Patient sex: M
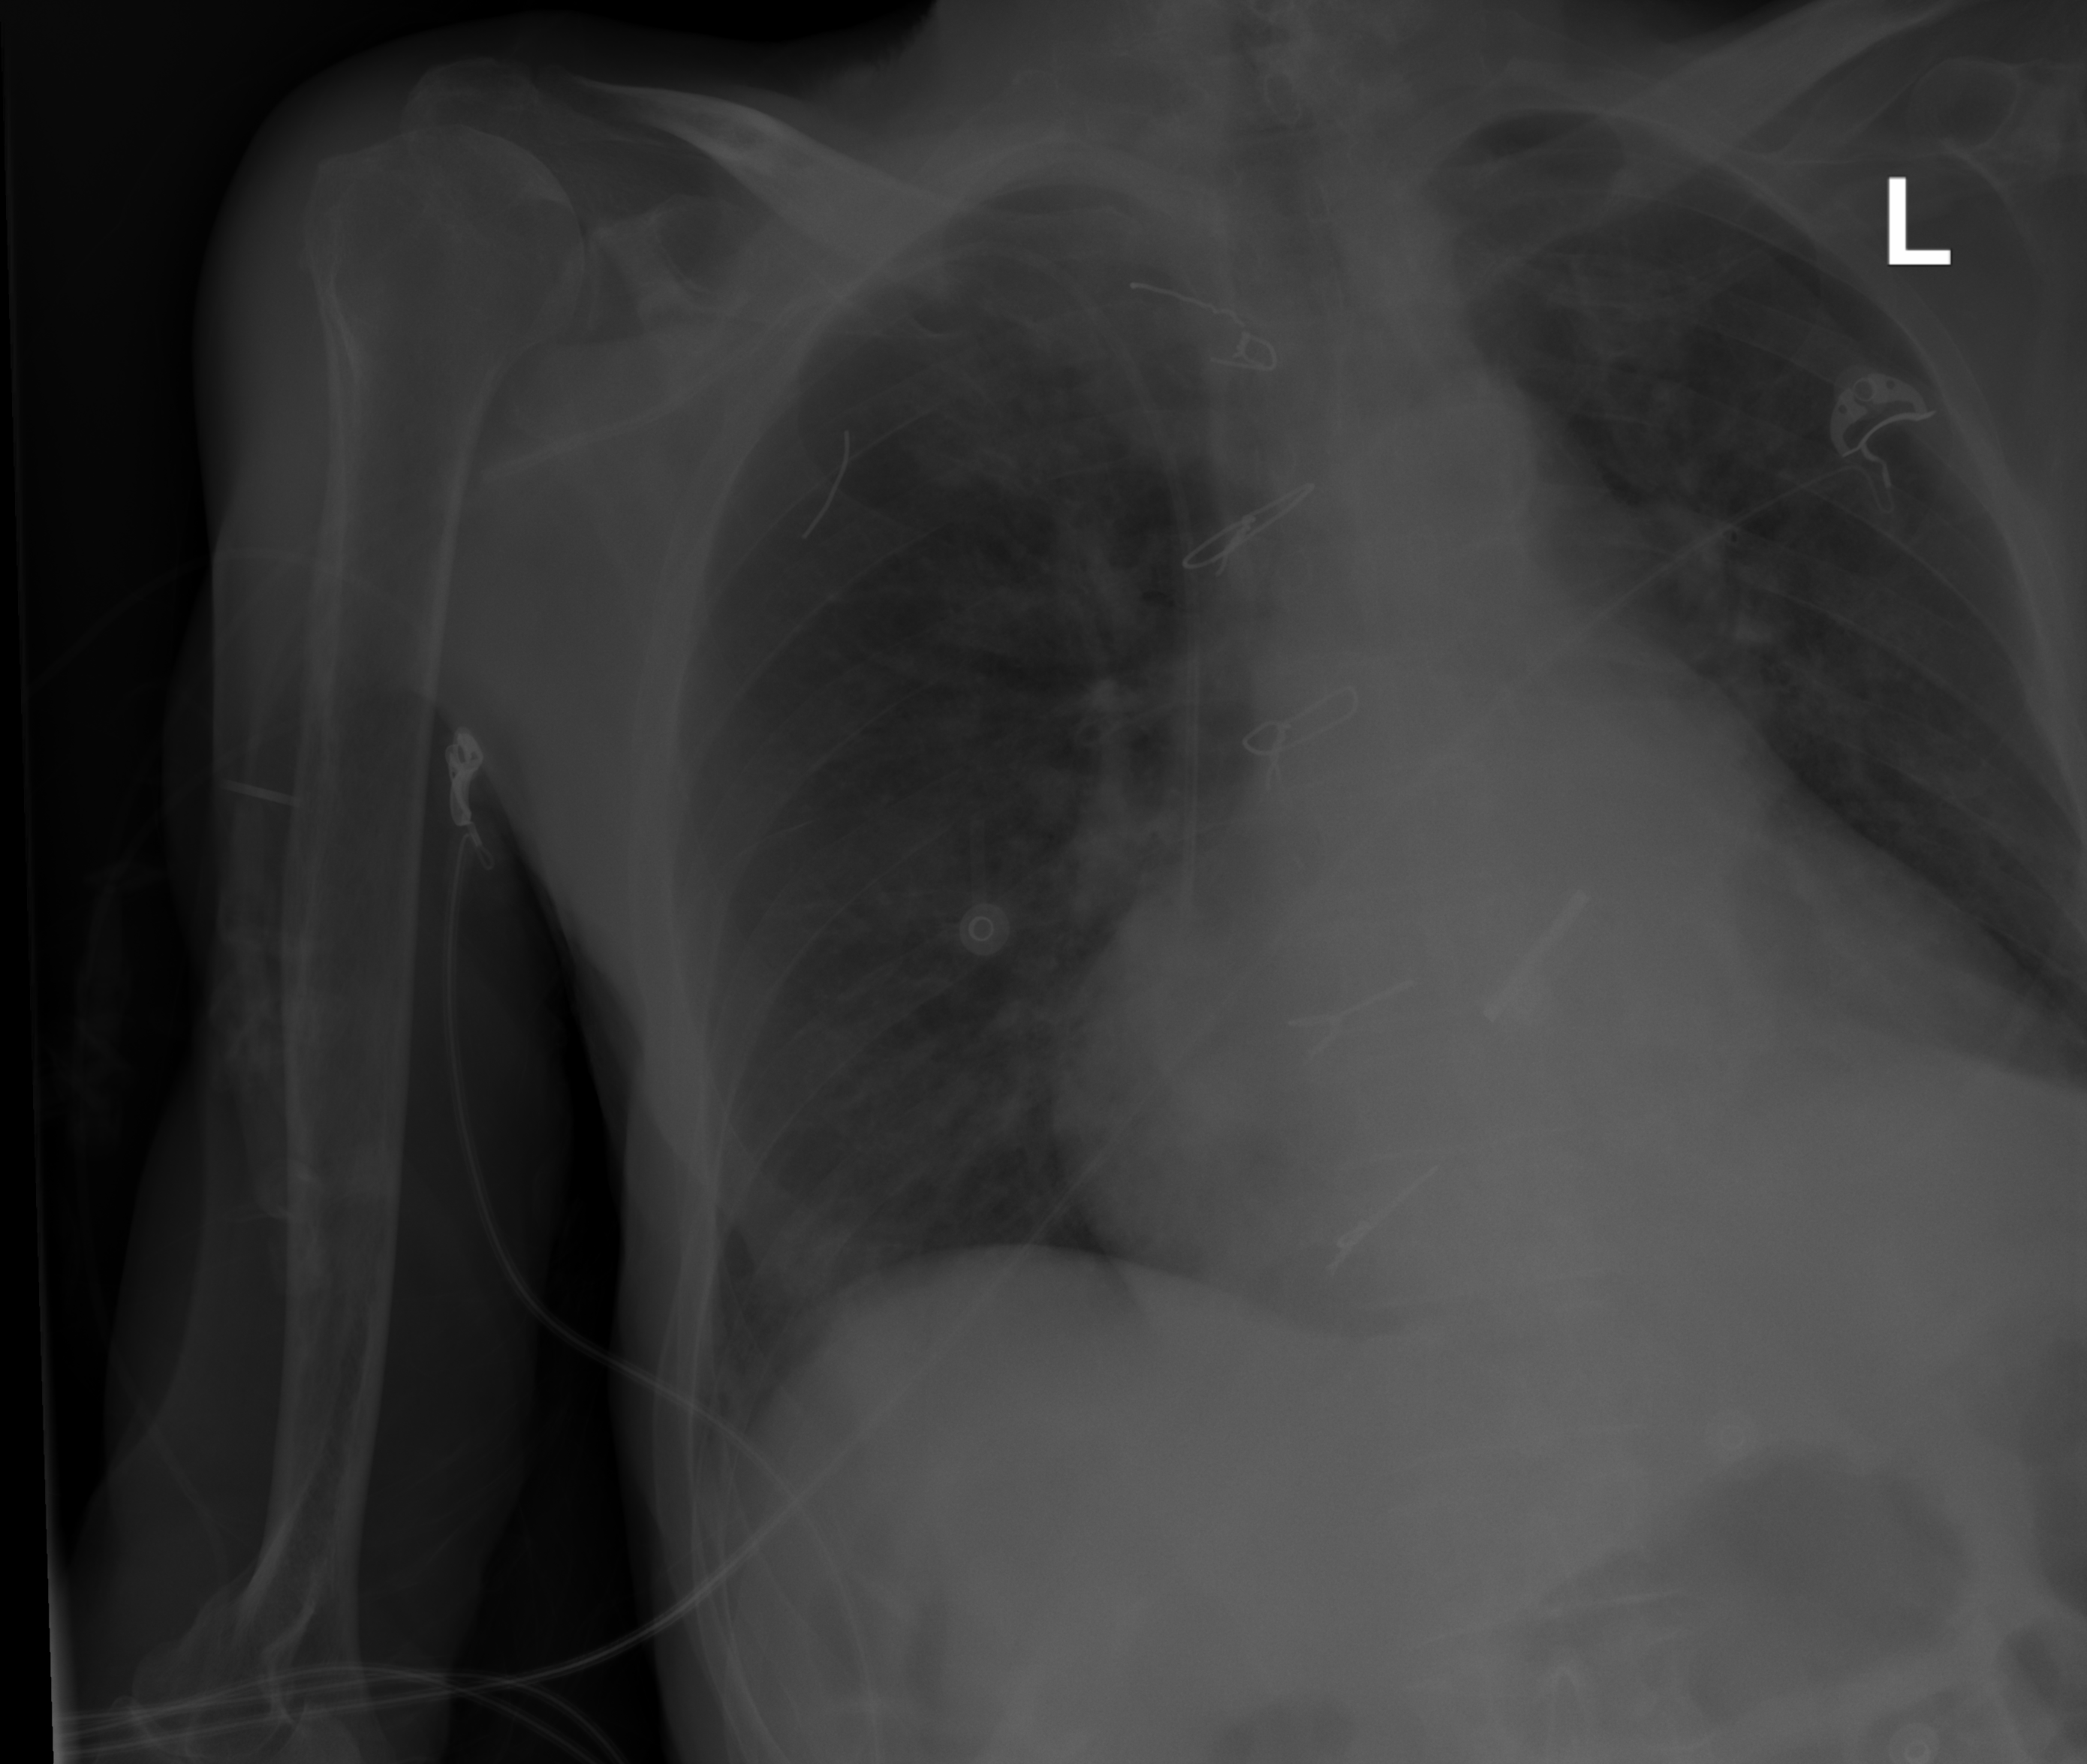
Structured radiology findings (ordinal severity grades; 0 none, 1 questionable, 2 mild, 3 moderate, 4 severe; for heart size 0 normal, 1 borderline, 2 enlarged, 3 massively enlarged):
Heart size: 2
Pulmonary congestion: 1
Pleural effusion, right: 0
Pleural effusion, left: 0
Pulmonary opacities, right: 0
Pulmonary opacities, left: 0
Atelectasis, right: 0
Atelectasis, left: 0